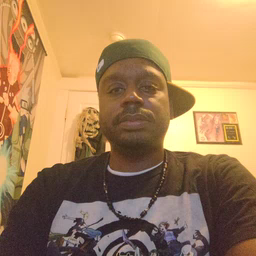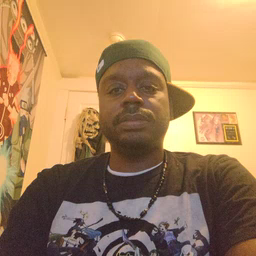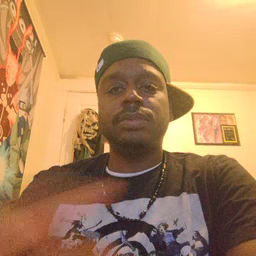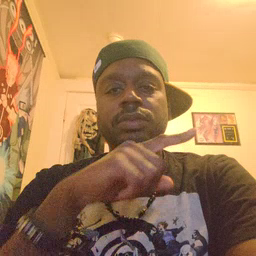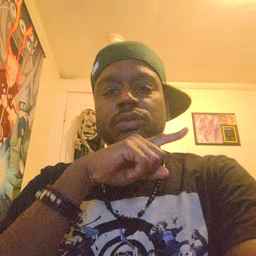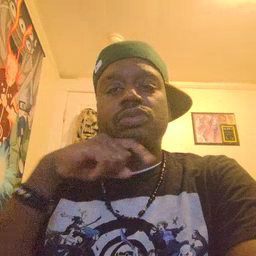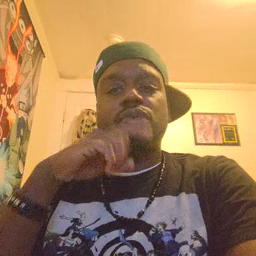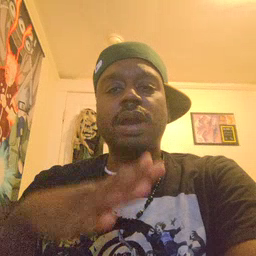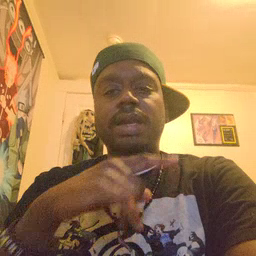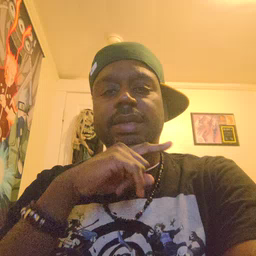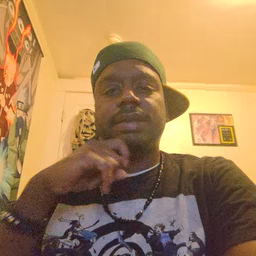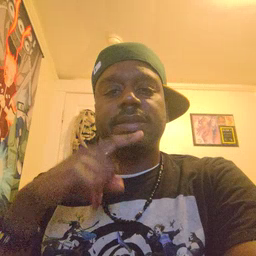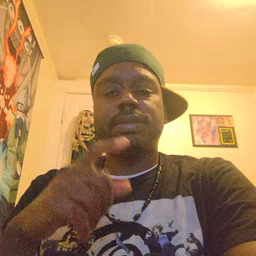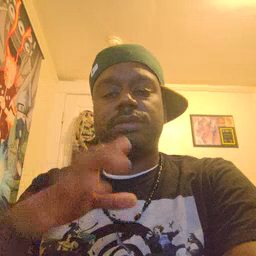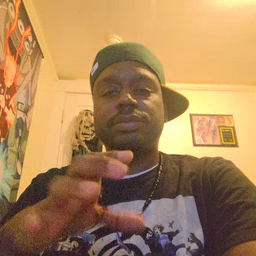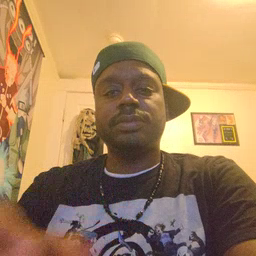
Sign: dryer